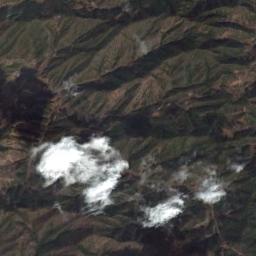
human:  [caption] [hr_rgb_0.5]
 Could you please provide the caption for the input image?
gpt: There were thick clouds in the air, And we could barely see anything on the ground .

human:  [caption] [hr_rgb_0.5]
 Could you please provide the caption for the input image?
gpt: Sparse white clouds on a mountain where brown and green intersect .

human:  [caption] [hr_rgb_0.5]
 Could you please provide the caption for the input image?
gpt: The cumulus clouds are located above the land covered by some vegetation while some ups and downs are on the land .

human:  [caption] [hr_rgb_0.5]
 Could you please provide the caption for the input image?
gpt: The white cloud is above the mountain .

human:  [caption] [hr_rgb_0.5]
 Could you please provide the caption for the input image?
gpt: A few pieces of white clouds over a brown mountain .